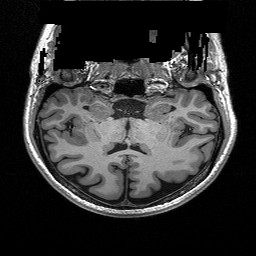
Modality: T1w
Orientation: sagittal